Question: This is T-SQL on a SQL Server database.
I have a query that is supposed to create a trailing 30 days of dates. Then, I am joining the number of tickets created on each of those dates and separating this out by company.
Here is my query:
'''
SELECT
dt.dt,
CASE
WHEN tcr.CreatedCount IS NULL
THEN 0
ELSE tcr.CreatedCount
END AS 'CreatedCount',
CASE
WHEN tcl.ClosedCount IS NULL
THEN 0
ELSE tcl.ClosedCount
END AS 'ClosedCount',
tcr.cname
FROM
(SELECT
dt = cast(DATEADD(DAY, (- 1 * n), getdate()) AS date)
FROM
(SELECT TOP (30)
n = ROW_NUMBER() OVER (ORDER BY m1.number) - 1
FROM
[master].dbo.spt_values AS m1
CROSS JOIN
[master].dbo.spt_values AS m2) X
) dt
LEFT JOIN
(SELECT
COUNT(a.TicketNbr) AS CreatedCount,
CAST(a.date_entered AS date) AS 'DayCreated',
a.company_name cname,
a.company_recid cid
FROM
v_rpt_Service a
LEFT JOIN
Company ON a.company_name = Company.Company_Name
WHERE
(a.Board_Name = 'SOC - Incident'
OR a.Board_Name = 'SOC - Service'
OR a.Board_Name = 'SOC - Escalation')
GROUP BY
CAST(a.date_entered AS date), a.company_name, a.company_recid) tcr ON dt.dt = tcr.DayCreated
LEFT JOIN
(SELECT
COUNT(a.TicketNbr) AS ClosedCount,
CAST(a.date_closed AS date) AS 'DayClosed',
a.company_recid
FROM
v_rpt_Service a
LEFT JOIN
Company ON a.company_name = Company.Company_Name
WHERE
(a.Board_Name = 'SOC - Incident' OR
a.Board_Name = 'SOC - Service' OR
a.Board_Name = 'SOC - Escalation')
GROUP BY
CAST(a.date_closed AS date), a.company_recid) tcl ON dt.dt = tcl.DayClosed AND tcl.company_recid = tcr.cid
ORDER BY
cname, dt
'''
The idea is that the data shows a month of dates for each company with created and closed counts by date. Currently, it shows 0 counts for 'closed' tickets, but not 'created'. Any date where there are no created tickets are completely omitted.
Here is the sample data that is where I need it to be:

How can I get this query to show all rows, and not omit those rows that have 0 created count?
: I should have mentioned that I can't use 'WITH x AS' or parameters. This query is going into a 3rd party reporting application that refuses these things.
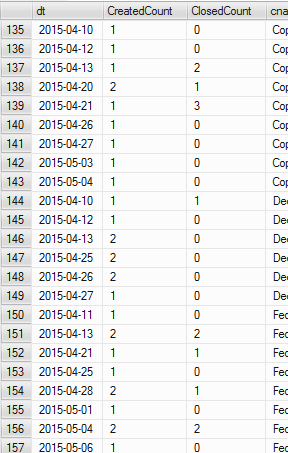
Answer: The issue is that you need a full list of every company (with every day) before you check for created and closed. I wager that if you examine your results, you'll find that you have at least one record for each of your thirty days.
Try first getting a list of all companies, then combining that with a list of all dates, and going from there. I took a stab at it below:
'''
SELECT
dt.dt,
CASE
WHEN tcr.CreatedCount IS NULL
THEN 0
ELSE tcr.CreatedCount
END AS 'CreatedCount',
CASE
WHEN tcl.ClosedCount IS NULL
THEN 0
ELSE tcl.ClosedCount
END AS 'ClosedCount',
c.cname
FROM
(SELECT DISTINCT company_recid, company_name AS cname
FROM v_rpt_service) c
LEFT JOIN
(SELECT
dt = cast(DATEADD(DAY, (- 1 * n), getdate()) AS date)
FROM
(SELECT TOP (30)
n = ROW_NUMBER() OVER (ORDER BY m1.number) - 1
FROM
[master].dbo.spt_values AS m1
CROSS JOIN
[master].dbo.spt_values AS m2) X
) dt ON
1=1
LEFT JOIN
(SELECT
COUNT(a.TicketNbr) AS CreatedCount,
CAST(a.date_entered AS date) AS 'DayCreated',
a.company_name cname,
a.company_recid cid
FROM
v_rpt_Service a
LEFT JOIN
Company ON a.company_name = Company.Company_Name
WHERE
(a.Board_Name = 'SOC - Incident'
OR a.Board_Name = 'SOC - Service'
OR a.Board_Name = 'SOC - Escalation')
GROUP BY
CAST(a.date_entered AS date), a.company_name, a.company_recid) tcr ON dt.dt = tcr.DayCreated AND c.Company_recID = tcr.cid
LEFT JOIN
(SELECT
COUNT(a.TicketNbr) AS ClosedCount,
CAST(a.date_closed AS date) AS 'DayClosed',
a.company_recid
FROM
v_rpt_Service a
LEFT JOIN
Company ON a.company_name = Company.Company_Name
WHERE
(a.Board_Name = 'SOC - Incident' OR
a.Board_Name = 'SOC - Service' OR
a.Board_Name = 'SOC - Escalation')
GROUP BY
CAST(a.date_closed AS date), a.company_recid) tcl ON dt.dt = tcl.DayClosed AND c.Company_recID = tcl.company_recid
ORDER BY
cname, dt
'''